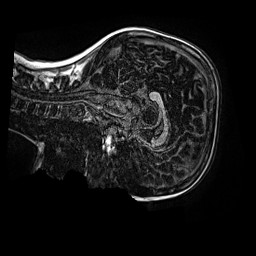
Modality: MP2RAGE
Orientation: sagittal
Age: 9
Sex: male
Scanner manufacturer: siemens
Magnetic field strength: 3 T
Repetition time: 4 s
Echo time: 0.00299 s